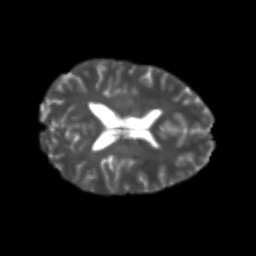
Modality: T2w
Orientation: axial
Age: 25
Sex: female
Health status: healthy
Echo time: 0.074 s